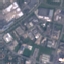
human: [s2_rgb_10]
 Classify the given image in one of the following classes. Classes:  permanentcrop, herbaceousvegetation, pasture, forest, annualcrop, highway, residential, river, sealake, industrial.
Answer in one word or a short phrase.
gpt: Industrial